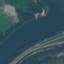
Land use / land cover: River